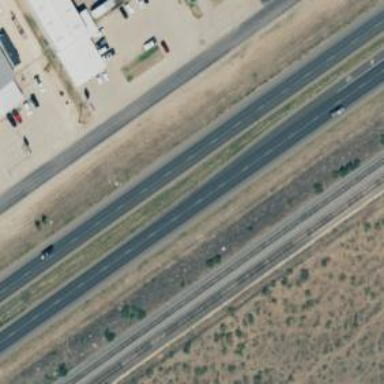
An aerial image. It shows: Expressway with asphalt surface classified as trunk highway.